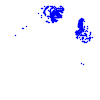
Particle: pion